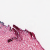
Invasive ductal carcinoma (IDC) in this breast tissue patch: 0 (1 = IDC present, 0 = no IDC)